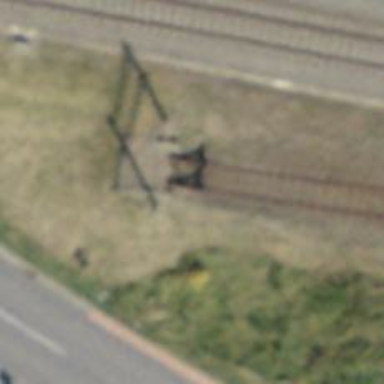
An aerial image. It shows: Railway buffer stop.